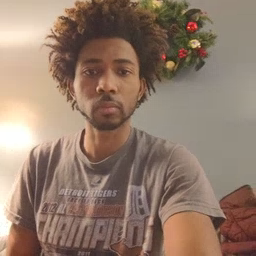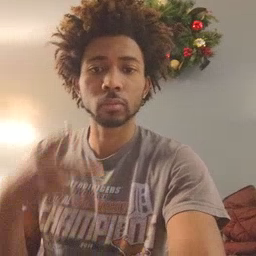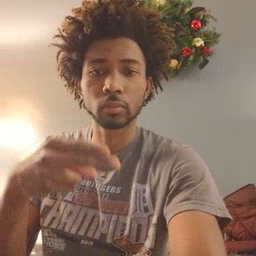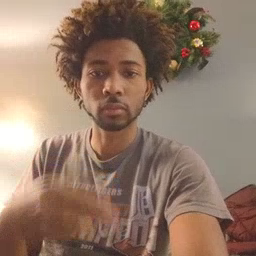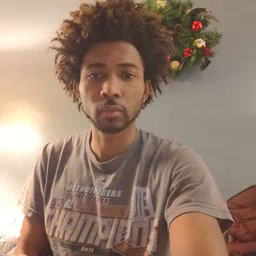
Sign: cut